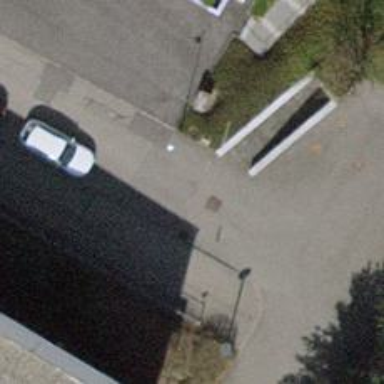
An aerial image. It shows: Bollard.